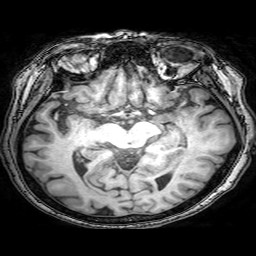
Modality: T1w
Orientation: coronal
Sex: female
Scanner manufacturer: philips
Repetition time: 0.008068 s
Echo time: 0.00369 s